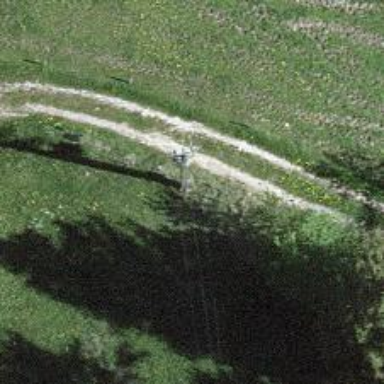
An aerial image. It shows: Power pole.